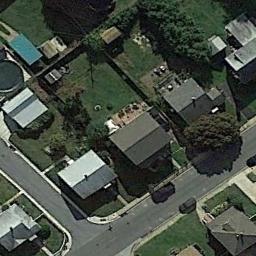
Label: residential